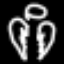
Label: angel